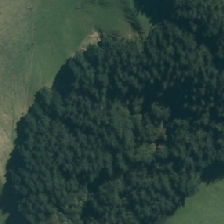
Land cover: deciduous_hardwood